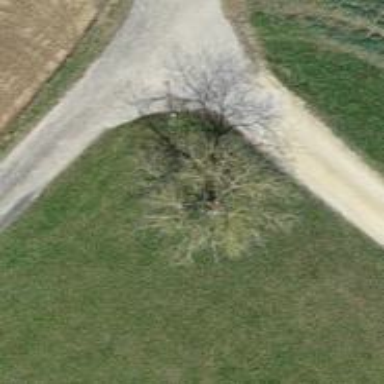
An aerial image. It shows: Mixed deciduous tree with variety of leaves.